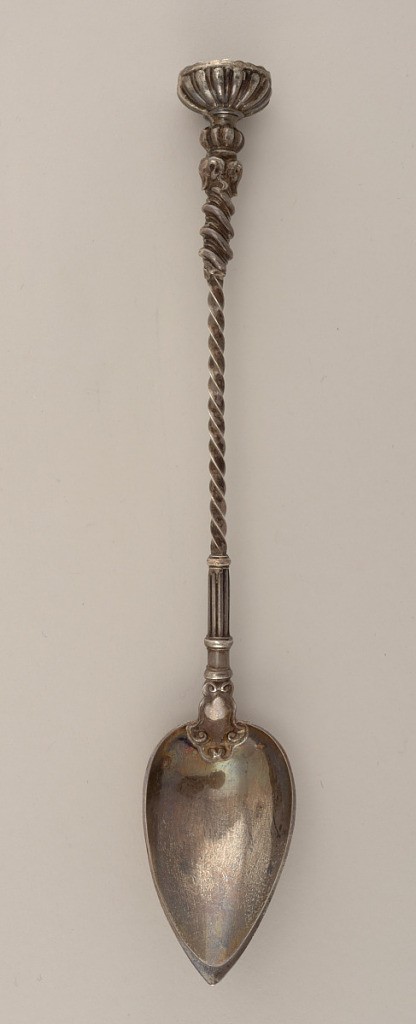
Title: Spoon
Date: mid-19th century
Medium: silver
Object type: spoon
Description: Pointed oval bowl, partly fluted then twisted stem with circular gadrooned crusher terminal.